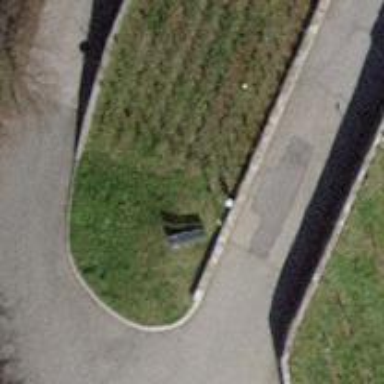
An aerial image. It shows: Bench for seating.